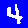
Digit: 4